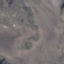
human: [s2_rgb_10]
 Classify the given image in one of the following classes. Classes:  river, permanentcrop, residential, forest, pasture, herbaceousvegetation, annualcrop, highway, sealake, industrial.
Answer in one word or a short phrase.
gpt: HerbaceousVegetation